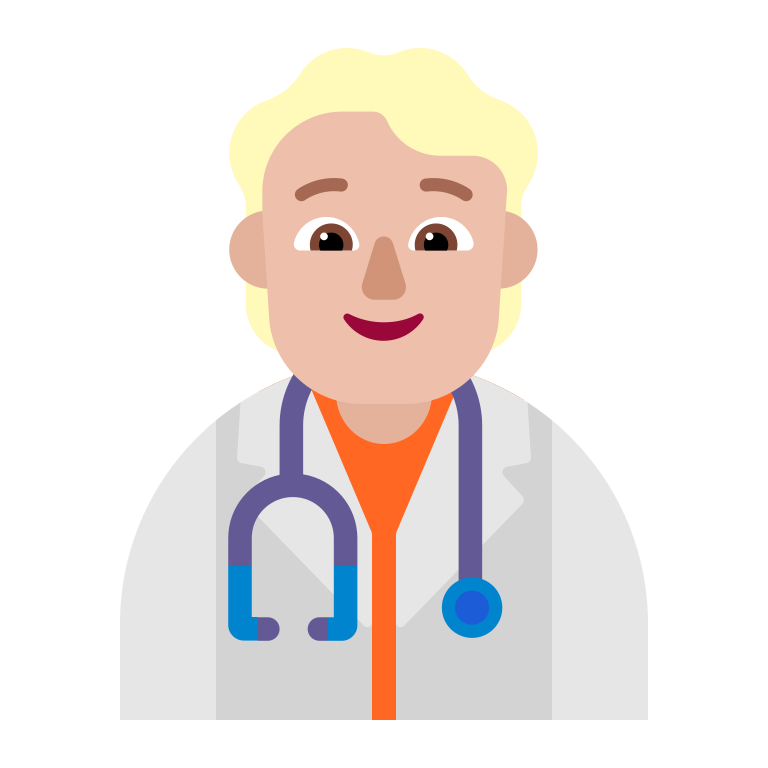
health worker flat  light